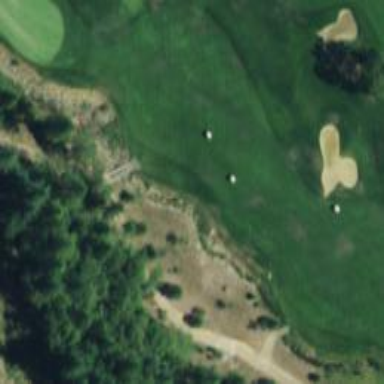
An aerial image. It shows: Water hazard on golf course.